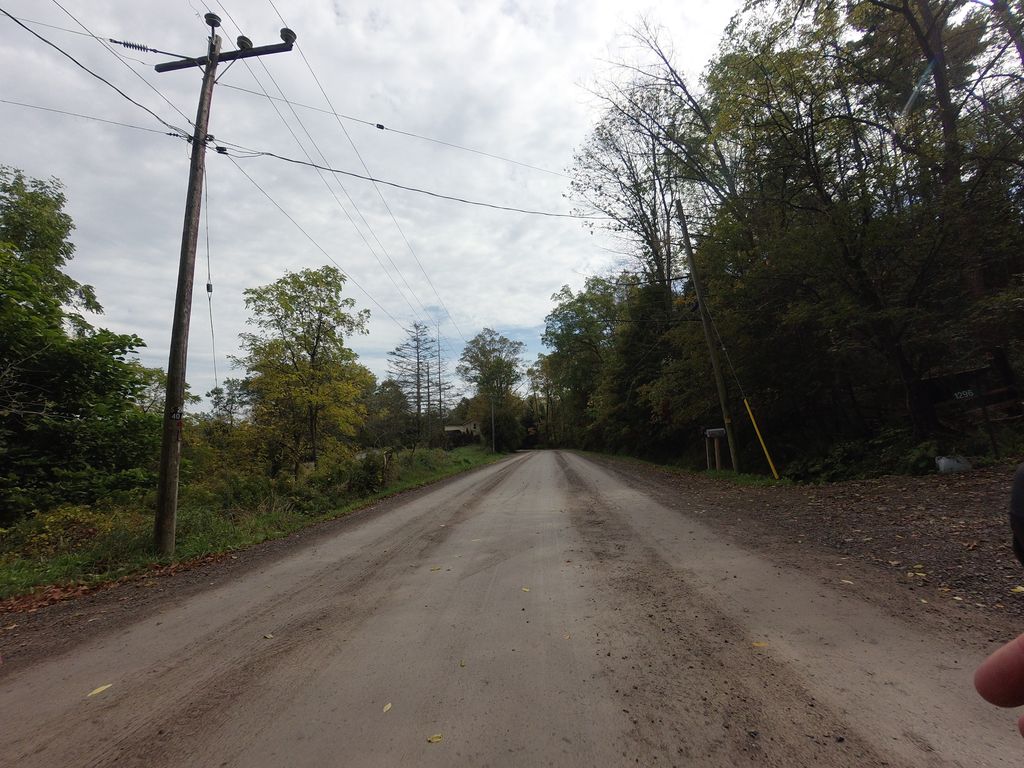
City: hamilton